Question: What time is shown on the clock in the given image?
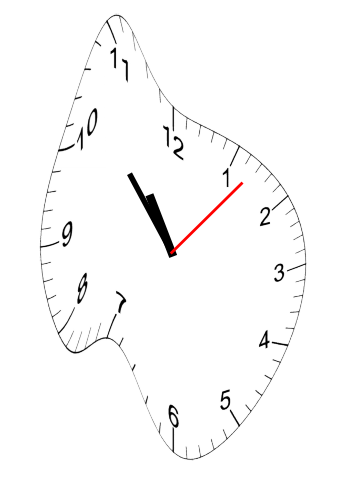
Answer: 10:53:07